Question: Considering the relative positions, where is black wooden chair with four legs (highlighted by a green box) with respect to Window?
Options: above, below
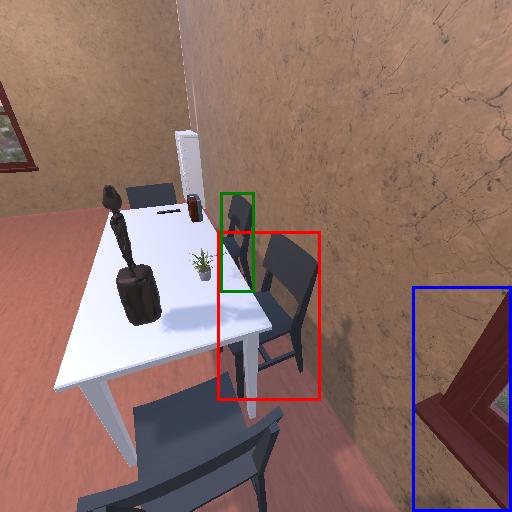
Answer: above